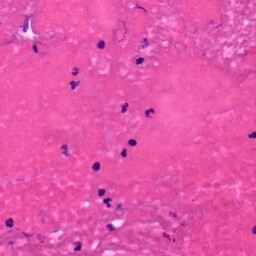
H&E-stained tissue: Pancreatic